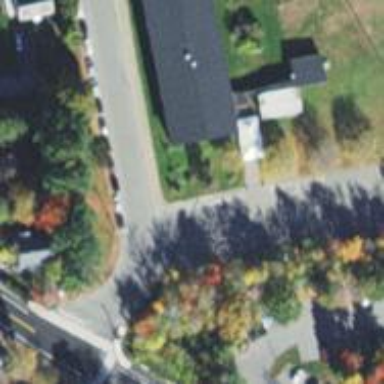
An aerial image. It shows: Footway along the road.